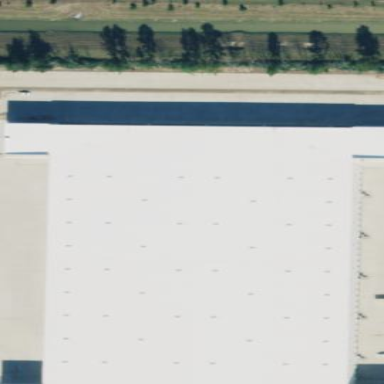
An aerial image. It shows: Warehouse.